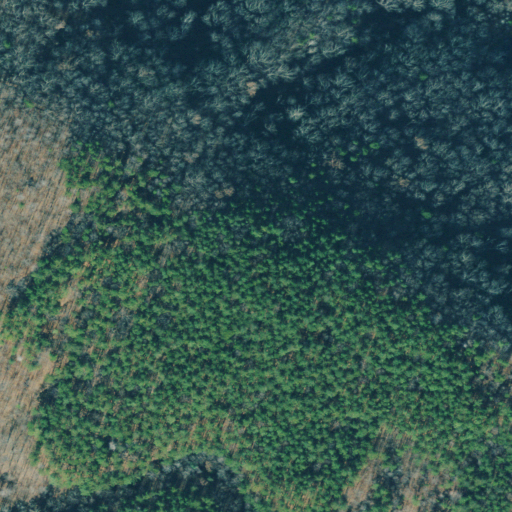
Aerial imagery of mountain in Georgia named Yellowback Mountain containing deciduous forest, evergreen forest, mixed forest, and open development